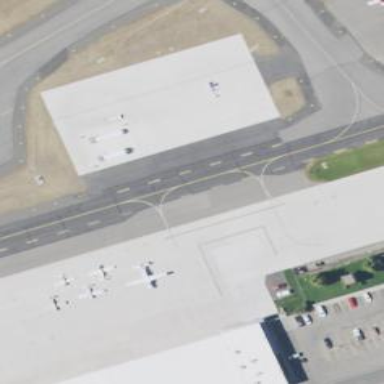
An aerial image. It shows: View of taxiway at the airport.